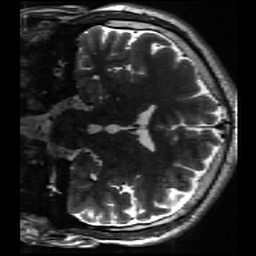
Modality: inplaneT2
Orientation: coronal